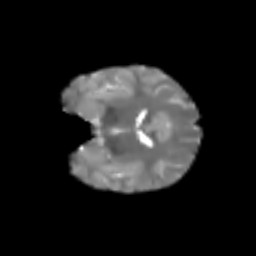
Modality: T2w
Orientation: coronal
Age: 7
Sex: male
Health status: healthy